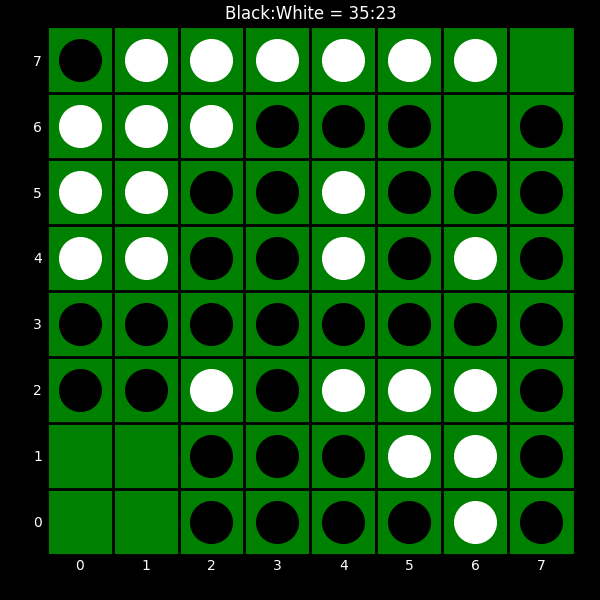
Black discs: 35
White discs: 23